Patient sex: M
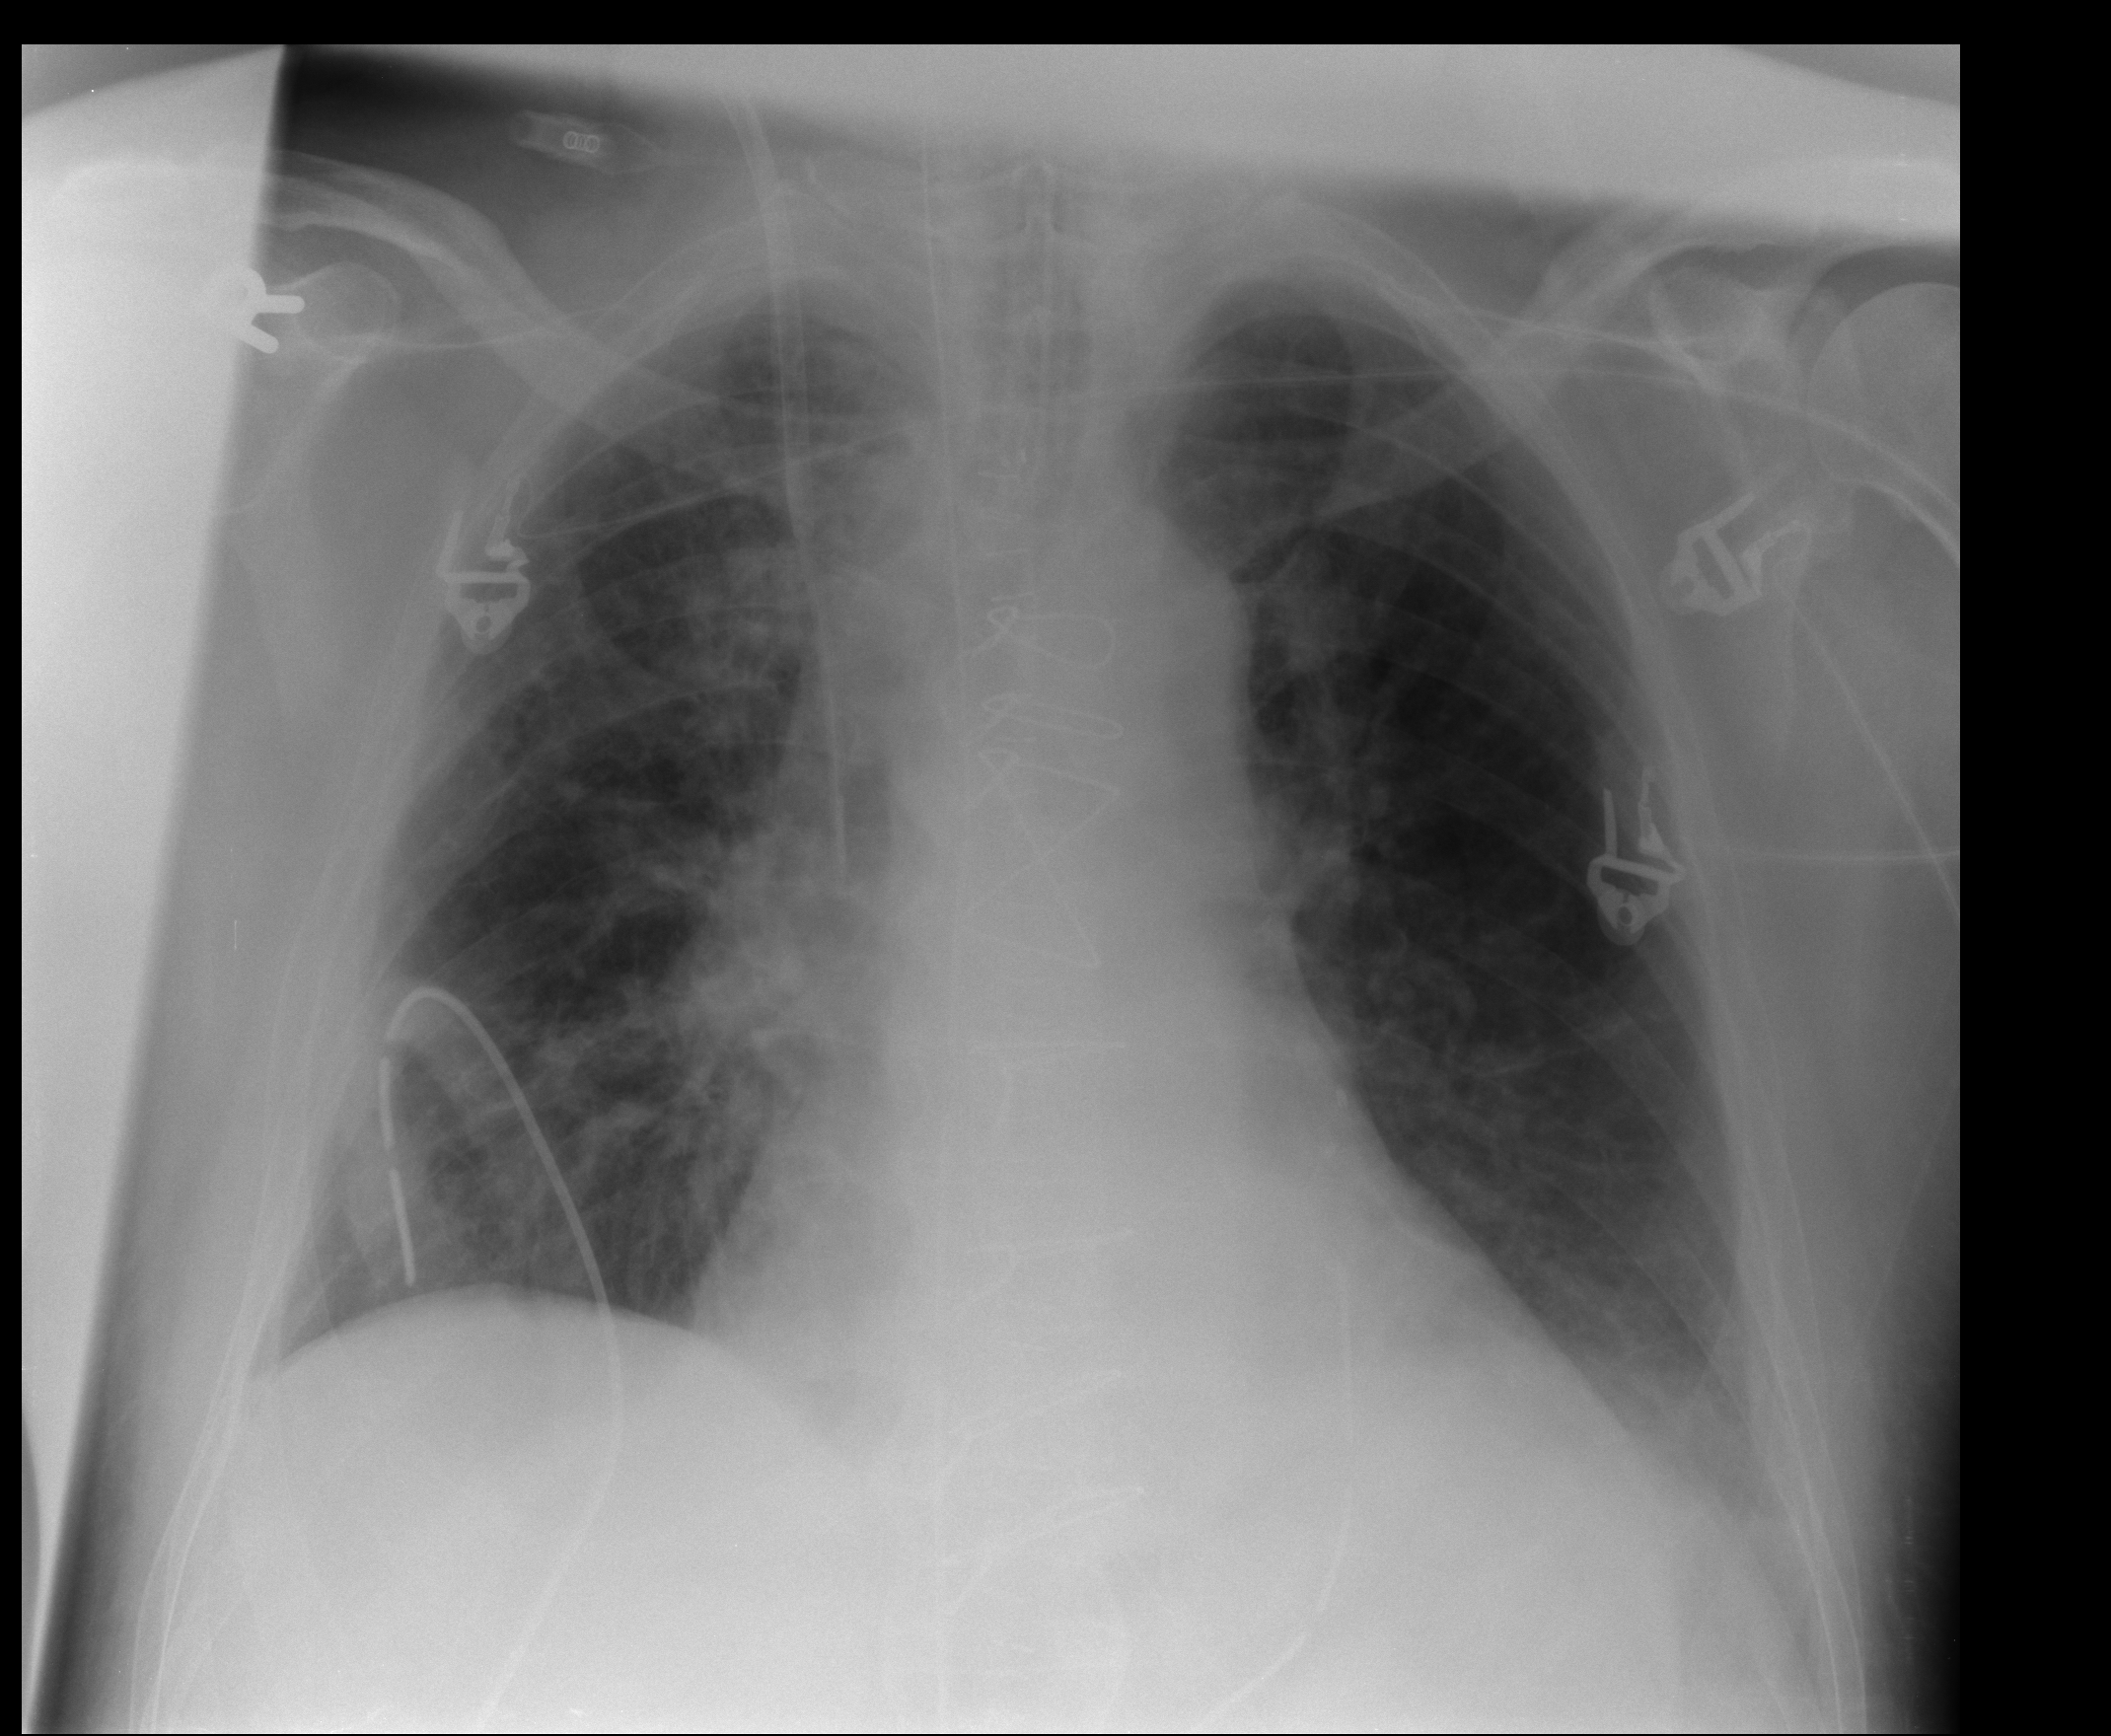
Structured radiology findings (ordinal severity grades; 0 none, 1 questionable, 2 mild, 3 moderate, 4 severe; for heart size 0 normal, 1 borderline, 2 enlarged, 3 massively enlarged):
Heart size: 0
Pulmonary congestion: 1
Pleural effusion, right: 1
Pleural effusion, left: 1
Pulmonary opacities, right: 1
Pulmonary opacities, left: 0
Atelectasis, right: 2
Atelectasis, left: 2